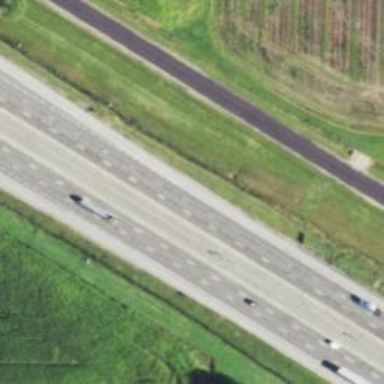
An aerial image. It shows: Motorway.